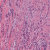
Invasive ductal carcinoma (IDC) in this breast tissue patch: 1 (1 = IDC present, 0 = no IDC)